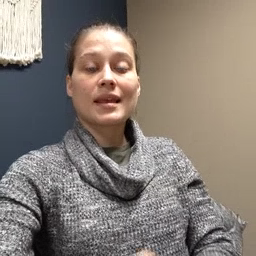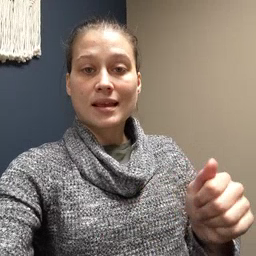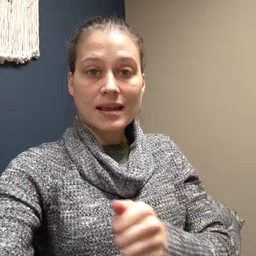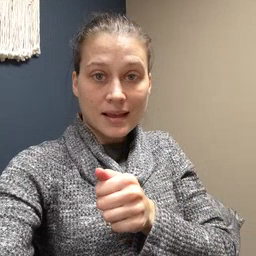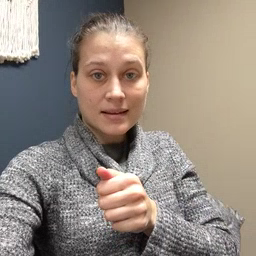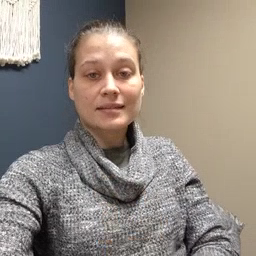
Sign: hide